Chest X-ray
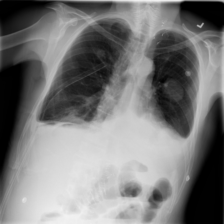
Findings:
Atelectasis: positive
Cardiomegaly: negative
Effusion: positive
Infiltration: negative
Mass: positive
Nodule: negative
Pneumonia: negative
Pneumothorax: negative
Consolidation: negative
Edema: negative
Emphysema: negative
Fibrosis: negative
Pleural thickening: negative
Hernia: negative